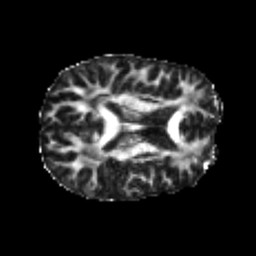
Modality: FA
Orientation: axial
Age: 20
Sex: male
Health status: healthy
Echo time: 0.074 s